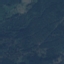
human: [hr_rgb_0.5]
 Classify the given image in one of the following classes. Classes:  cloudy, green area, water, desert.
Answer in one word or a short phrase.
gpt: green area